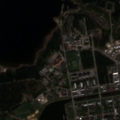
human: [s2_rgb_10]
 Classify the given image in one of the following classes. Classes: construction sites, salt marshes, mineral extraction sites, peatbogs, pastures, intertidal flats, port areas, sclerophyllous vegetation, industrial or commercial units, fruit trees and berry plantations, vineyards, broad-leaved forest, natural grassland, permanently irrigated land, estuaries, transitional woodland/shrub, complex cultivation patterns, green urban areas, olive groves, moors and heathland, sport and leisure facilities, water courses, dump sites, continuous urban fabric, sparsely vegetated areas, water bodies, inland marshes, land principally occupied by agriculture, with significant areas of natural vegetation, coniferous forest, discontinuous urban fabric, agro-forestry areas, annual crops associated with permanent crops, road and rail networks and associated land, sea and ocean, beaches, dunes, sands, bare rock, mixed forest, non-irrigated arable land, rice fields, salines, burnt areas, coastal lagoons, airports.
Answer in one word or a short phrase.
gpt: discontinuous urban fabric, industrial or commercial units, sport and leisure facilities, coniferous forest, sea and ocean